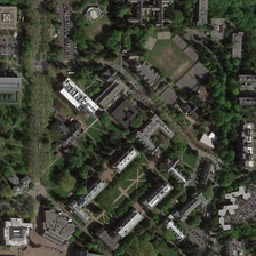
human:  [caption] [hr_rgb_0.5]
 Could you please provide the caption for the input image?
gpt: Tall building surrounded by dark green trees.

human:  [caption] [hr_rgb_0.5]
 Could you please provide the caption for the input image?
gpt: northwest of the school to a large forest, the south has several wetlands and teaching buildings .

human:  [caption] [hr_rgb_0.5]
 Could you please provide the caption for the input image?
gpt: northwest of the school to a large forest, the south has several wetlands and teaching buildings .

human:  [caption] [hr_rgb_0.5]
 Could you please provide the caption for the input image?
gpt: surrounded by dark green trees is a tall building.

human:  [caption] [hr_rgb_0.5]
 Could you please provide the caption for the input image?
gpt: A tall building is surrounded by dark green trees.